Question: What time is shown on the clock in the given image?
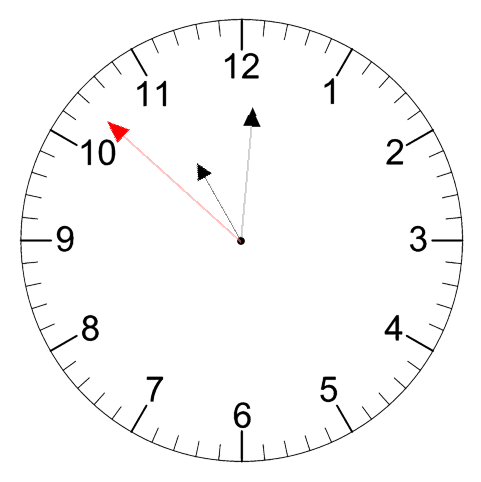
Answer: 11:00:52